Question: I just had a quiz and one of the questions was to pick the correct description of the following ER diagram (with 'A' and 'B' instead of 'E1' and 'E2'):

The correct answer was:
> Every instance of data type A is related to many instances of data type B, and every instance of data type B is related to many instances of data type A.
My answer was:
> An instance of data type A is related to many instances of data type B and an instance of data type B is related to many instances of data type A.
Isn't this absolutely the same from a linguistics standpoint?
I have researched the topic thoroughly but I cannot come to a conclusion what is the correct answer here. Is one more correct than the other or both are correct?
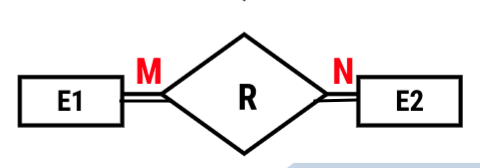
Answer: This is indeed tricky and subtle, and the quizz wording is moreover ambiguous. However there is a difference and the quizz is right.
What you described is a normal N:M relationship with . The correct wording would be:
> An instance of data type A related to many instances of data type B and an instance of data type B related to many instances of data type A.
The key difference in your answer is that there could be some A and and some B that do not participate in the relationship. But this would be the correct answer if the diagram would have used with the relation.
But the quizz diagram uses a . This is not graphical fancyness, but expresses . This means that every A and every B must participate to the relation. In other words, there can be no A that isn't related to at least a B, and vice-versa. This is why the correct answer is not what you expected.
However the correct answer is ambiguously worded because participating in the relation doesn't require to necessarily be related to many entities on the other side; one is sufficient. A better wording could therefore be:
> Every instance of data type A is related to instances of data type B, and every instance of data type B is related to instances of data type A.
By the way, ERD doesn't use "data types" but "entities". More information on Chen's ERD notation <URL>.